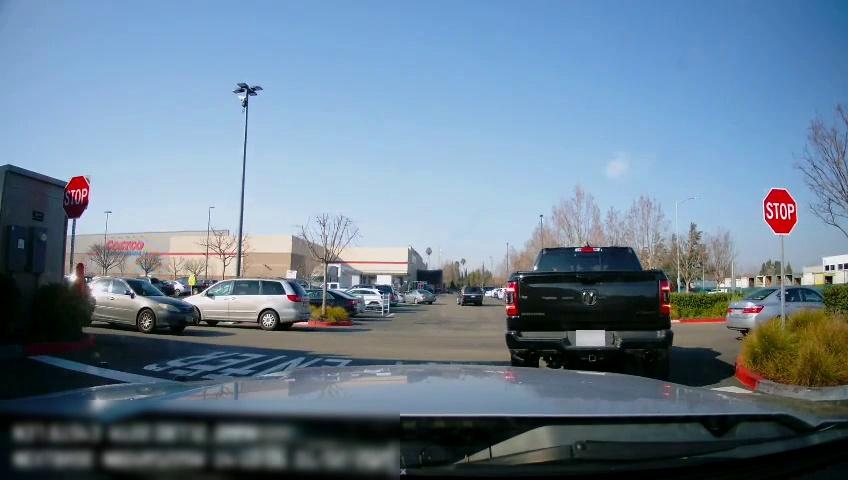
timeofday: Day
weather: Sunny
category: Drivable Space
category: Vehicles | Truck
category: Vehicles | Car
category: Vehicles | Car
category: Vehicles | Car
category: Vehicles | SUV
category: Vehicles | SUV
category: Vehicles | SUV
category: Vehicles | Car
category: Vehicles | Car
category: Vehicles | Car
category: Vehicles | Car
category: Vehicles | SUV
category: Vehicles | Truck
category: Vehicles | Truck
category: Vehicles | Car
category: Vehicles | Car
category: Traffic | Signs
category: Traffic | Signs
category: Traffic | Signs